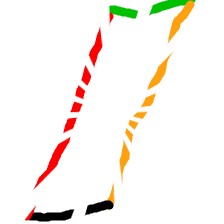
Shape: parallelogram